Question: basically I've added the EGOTableViewPullRefresh files into my project. The code that I've written should work. However, 2 errors come up when that is triggered by the code in the viewDidLoad.
The Error looks like this:
What seems to be the problem and how can I fix it?
Thanks.
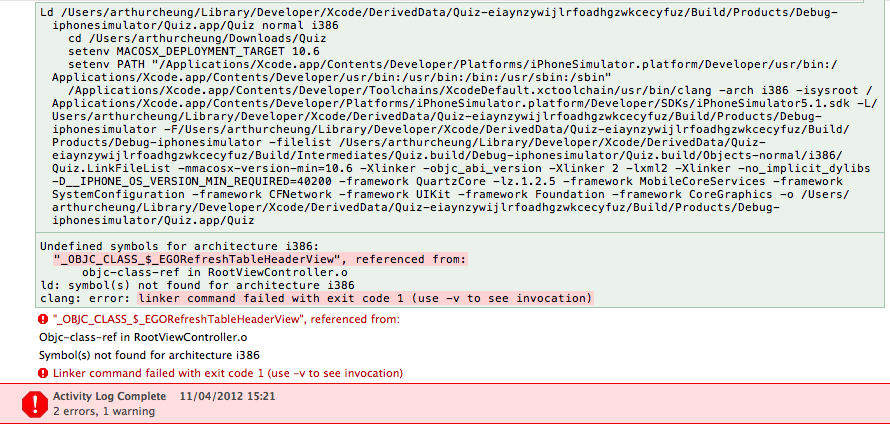
Answer: Make sure you are importing the correct headers and that the implementation files are linked to your Target.